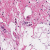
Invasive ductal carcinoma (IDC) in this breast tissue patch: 0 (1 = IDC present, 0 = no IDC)